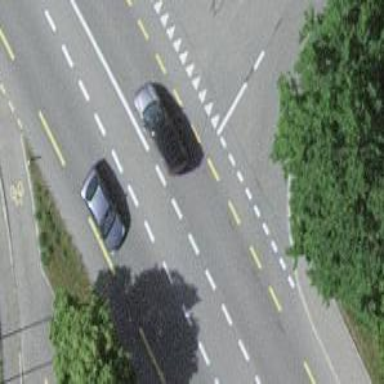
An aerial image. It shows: Secondary road with asphalt surface and dedicated cycle lane.